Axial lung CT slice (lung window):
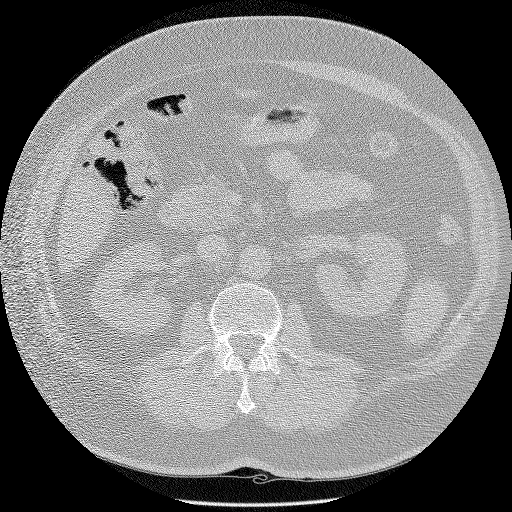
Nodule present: no